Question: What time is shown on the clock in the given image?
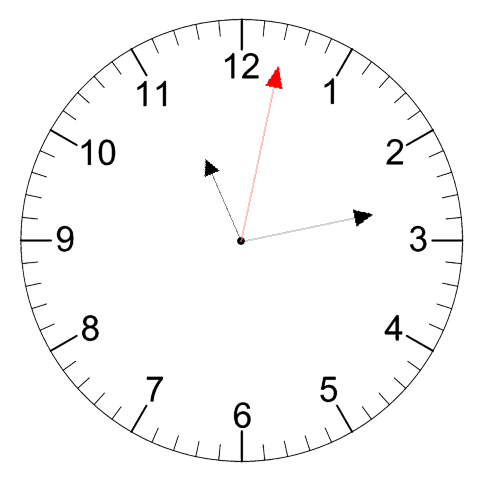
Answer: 11:13:02